Question: I am working on a project which will be connected to a MySQL database requires the following:
- - - -
Two items available for those who log in:
- -
My current site structure is as follows:
'''
*Shortened* URL (project root folder): sois.com/440/finalproject/
'''
- - - - - -
This is an image of what you are supposed to see before LOGIN:

The code for /Home/index.php is as follows:
'''
<?php # index.php
session_start();
//check session first
if (!isset($_SESSION['email'])){
include ('header.php');
}else
{
include ('header.php');
}
?>
<h2>Project Description</h2>
<h2>Blah Blah Blah ...</h2>
<h2>put images here if you want ...</h2>
<h2>change background ...</h2>
<h2>modify the site as you want ...</h2>
<?php
include ('footer.php');
?>
'''
My question is fairly simply, I receive the errors:
- - - -
Question:
How can I properly link the file locations of header.php and footer.php (located in the include folder) so that my index.php (located in the Home folder) properly displays, like the above image?
While I know there are other posts floating around StackOverflow, I failed to locate one which I fully understood and could apply to my situation. I apologize if my question seems elementary but I fully appreciate any and all help!
Thanks everyone, if you have any further questions or need more details, let me know.
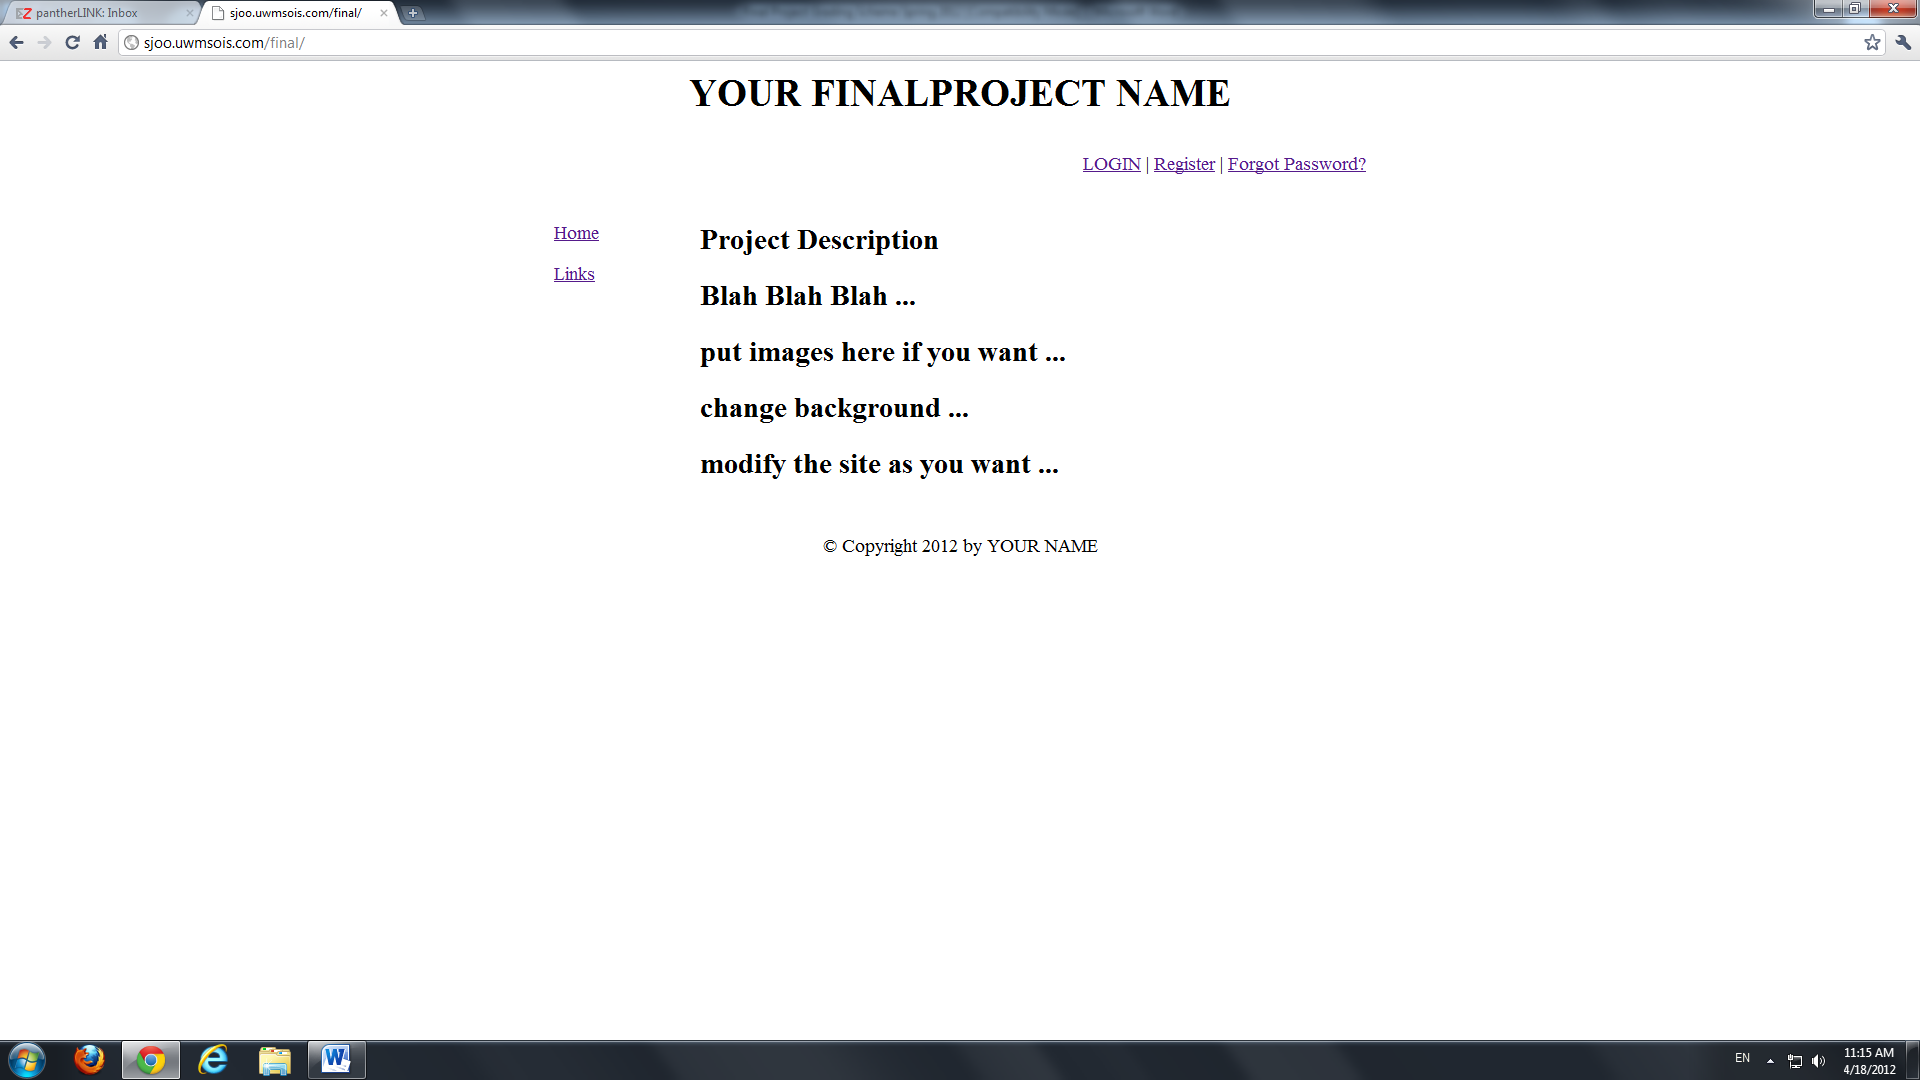
Answer: When you include files in PHP like you are currently doing (providing only the filename, such as 'header.php'), PHP will look in the same directory as the file currently being executed.
From I understand of your description (I struggled to understand the formatting), this is your directory layout within your document root (I've only shown the files important to this answer):
'''
/home/index.php
/includes/header.php
/includes/footer.php
'''
So, if you're in '/home/index.php', and you 'include 'header.php'', PHP will assume that you're looking for the file located at '/home/header.php'. What you need to do is tell PHP that you're looking in a different location.
In answer to your question, a good way of doing this is telling PHP to look . This is how your includes would look afterwards:
'''
include '../includes/header.php';
include '../includes/footer.php';
'''
This basically tells PHP to go one level up from '/home' (go into '/'), enter into the 'includes' directory, and include the 'footer.php' or 'header.php' files.